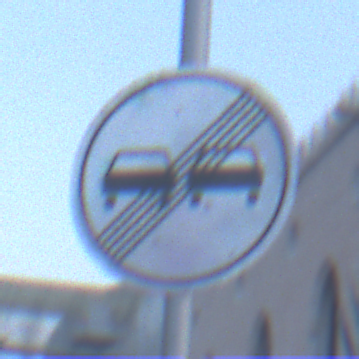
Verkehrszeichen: EndeUeberholverbot
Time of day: Dawn
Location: Outdoor (Urban)
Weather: Clear
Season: NotSpecified
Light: Natural